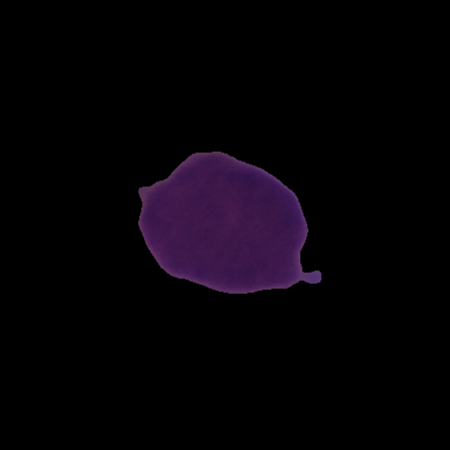
Label: cancer